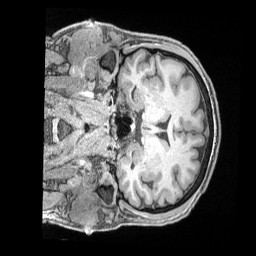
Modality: T1w
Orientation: coronal
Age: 39
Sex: male
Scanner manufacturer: siemens
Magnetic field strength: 3 T
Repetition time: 2 s
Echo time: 0.00211 s